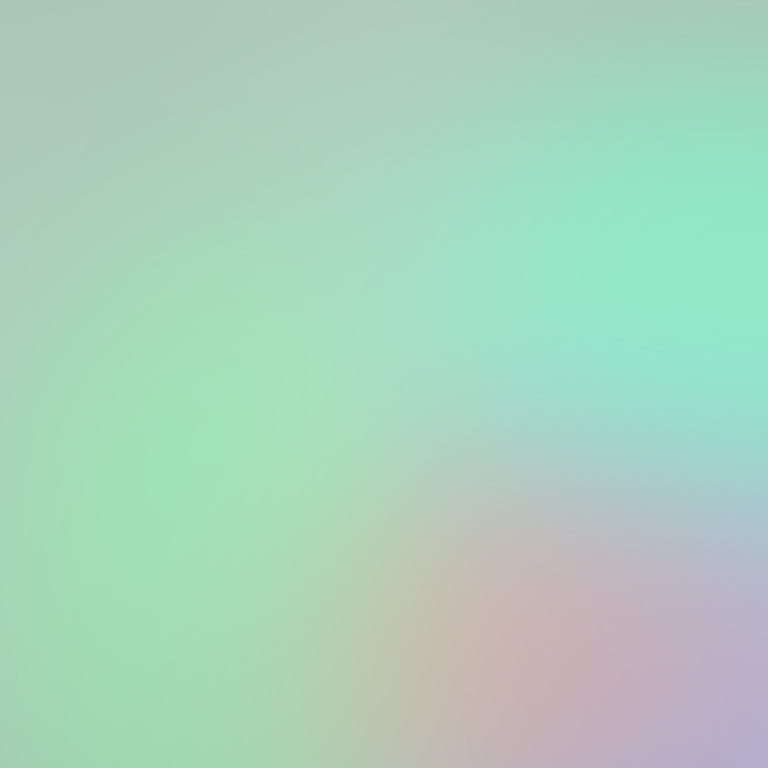
Abstract light effect, smooth gradient from soft mint to pale lavender, serene atmosphere, diffuse light, no room, no furniture, no objects.